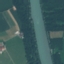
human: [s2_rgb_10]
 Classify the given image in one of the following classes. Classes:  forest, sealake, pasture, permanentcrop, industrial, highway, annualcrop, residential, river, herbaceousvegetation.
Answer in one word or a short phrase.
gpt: River